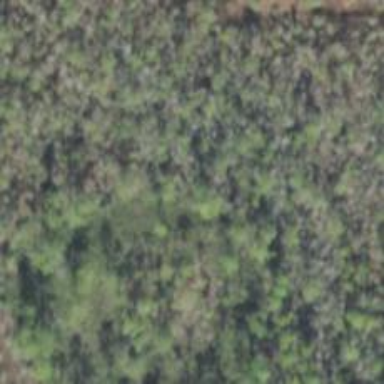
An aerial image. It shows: Mixed woodland with various types of leaves.